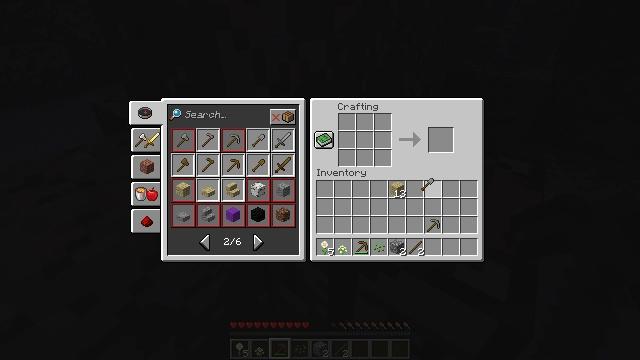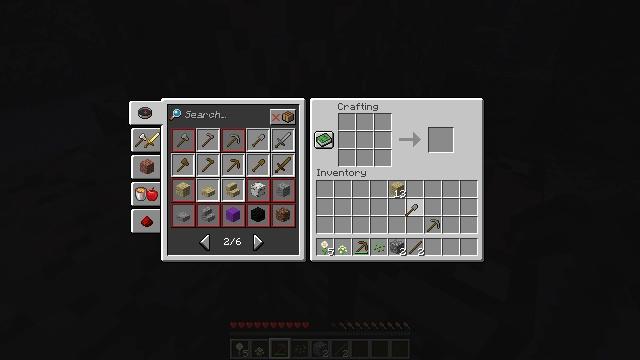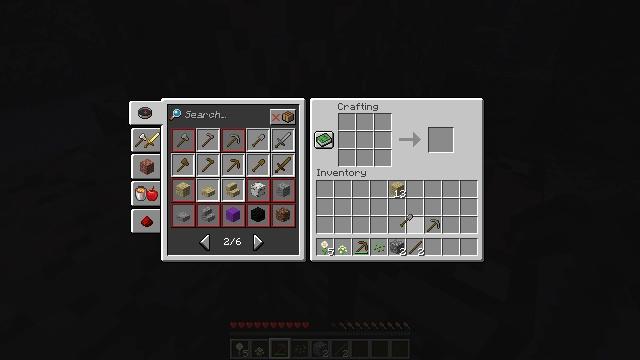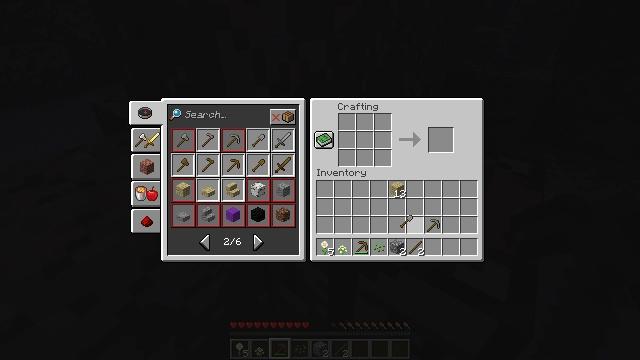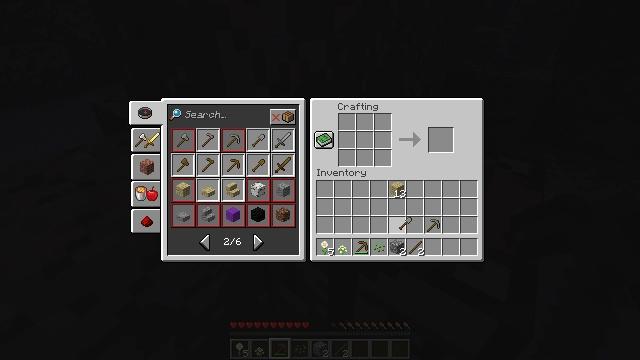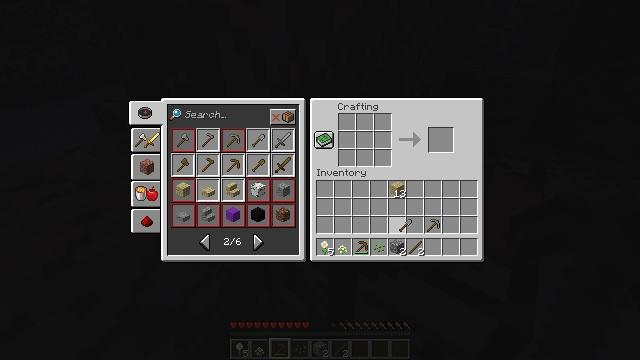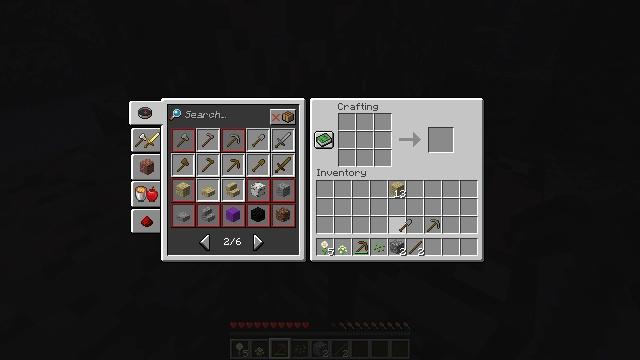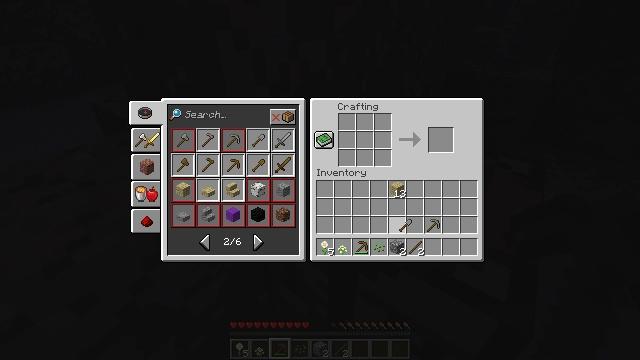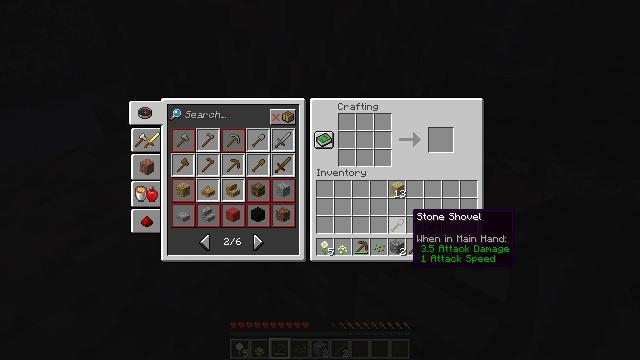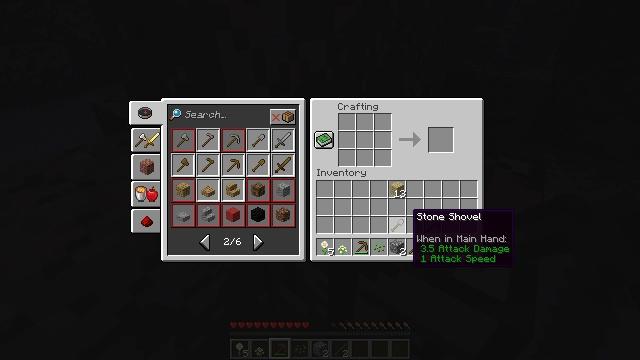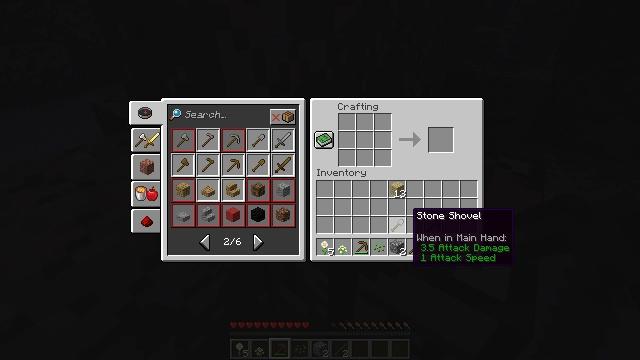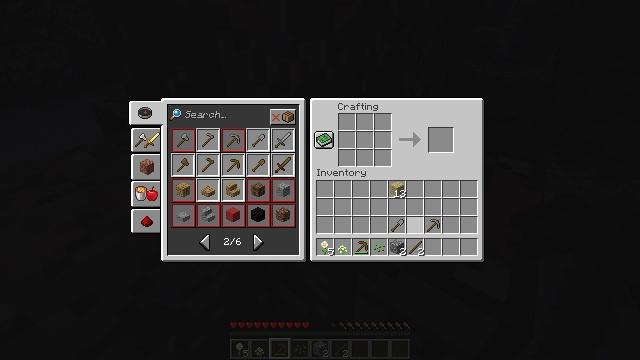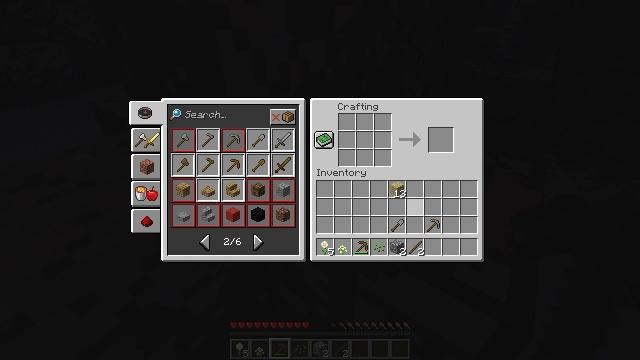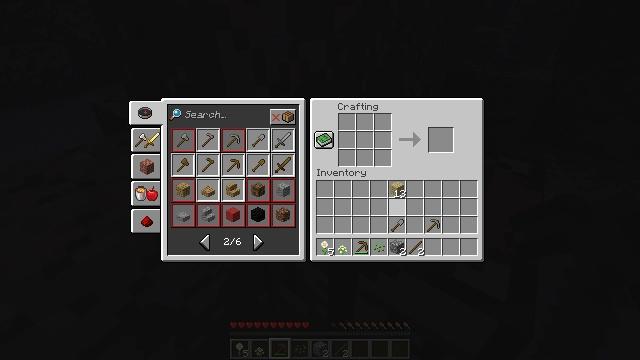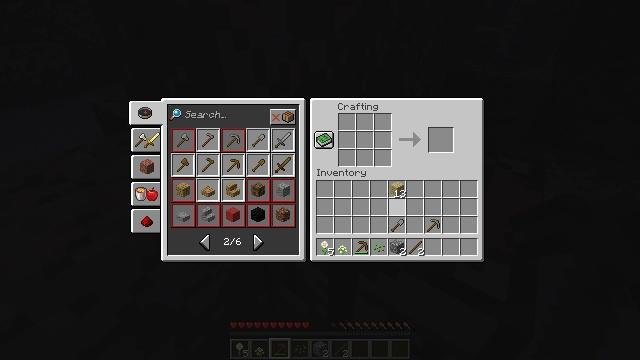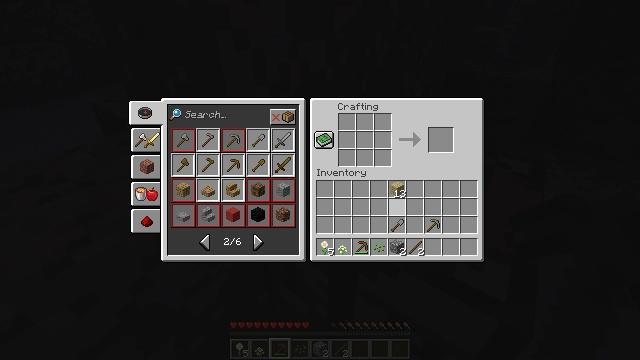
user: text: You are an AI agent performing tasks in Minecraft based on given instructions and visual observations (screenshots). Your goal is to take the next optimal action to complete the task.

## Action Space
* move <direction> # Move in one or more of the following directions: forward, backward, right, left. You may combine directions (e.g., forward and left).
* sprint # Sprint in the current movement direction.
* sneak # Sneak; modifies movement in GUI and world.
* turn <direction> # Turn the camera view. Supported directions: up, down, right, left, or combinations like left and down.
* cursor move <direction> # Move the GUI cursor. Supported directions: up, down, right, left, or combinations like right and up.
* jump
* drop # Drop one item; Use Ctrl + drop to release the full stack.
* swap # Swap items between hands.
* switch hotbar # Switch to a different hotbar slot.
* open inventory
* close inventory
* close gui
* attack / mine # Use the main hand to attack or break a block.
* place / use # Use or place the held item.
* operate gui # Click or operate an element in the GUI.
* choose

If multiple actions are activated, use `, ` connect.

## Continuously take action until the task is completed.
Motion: motion action
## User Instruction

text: Gather coal ore with a pickaxe.
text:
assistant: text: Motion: cursor move left and down, open gui
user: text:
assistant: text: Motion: cursor move down
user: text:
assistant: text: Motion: no_op
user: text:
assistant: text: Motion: no_op
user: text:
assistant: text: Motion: operate gui
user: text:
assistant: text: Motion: operate gui
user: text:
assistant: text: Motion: operate gui
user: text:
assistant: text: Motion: no_op
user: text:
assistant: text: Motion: no_op
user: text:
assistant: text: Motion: no_op
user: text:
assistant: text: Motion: no_op
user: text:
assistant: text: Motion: cursor move up
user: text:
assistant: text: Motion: cursor move up
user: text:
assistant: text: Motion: no_op
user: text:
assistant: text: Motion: operate gui
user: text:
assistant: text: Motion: operate gui
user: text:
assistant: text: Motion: no_op
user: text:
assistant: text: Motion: no_op
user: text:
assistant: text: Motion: no_op
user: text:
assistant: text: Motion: operate gui
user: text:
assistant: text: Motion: operate gui
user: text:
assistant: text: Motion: operate gui
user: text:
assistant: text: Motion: no_op
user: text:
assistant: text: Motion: no_op
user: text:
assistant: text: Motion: no_op
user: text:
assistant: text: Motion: no_op
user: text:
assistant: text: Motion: cursor move down
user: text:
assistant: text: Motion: no_op
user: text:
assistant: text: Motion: no_op
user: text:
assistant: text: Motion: no_op